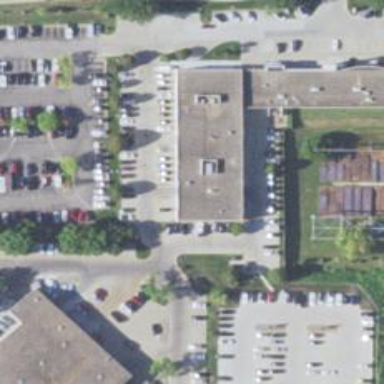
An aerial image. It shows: Building that houses car shop.